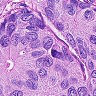
Metastatic tissue present: yes